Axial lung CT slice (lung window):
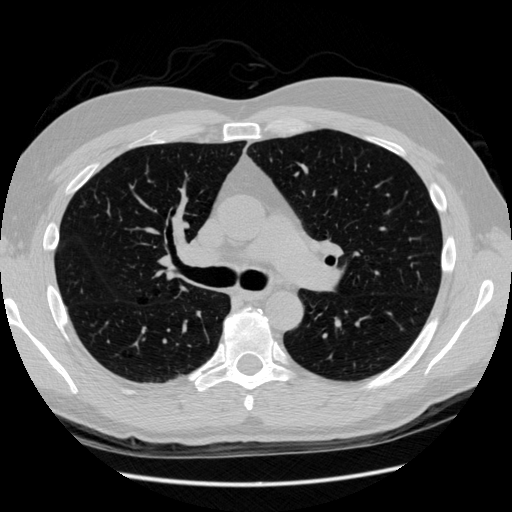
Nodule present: no